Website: lowes
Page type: payment
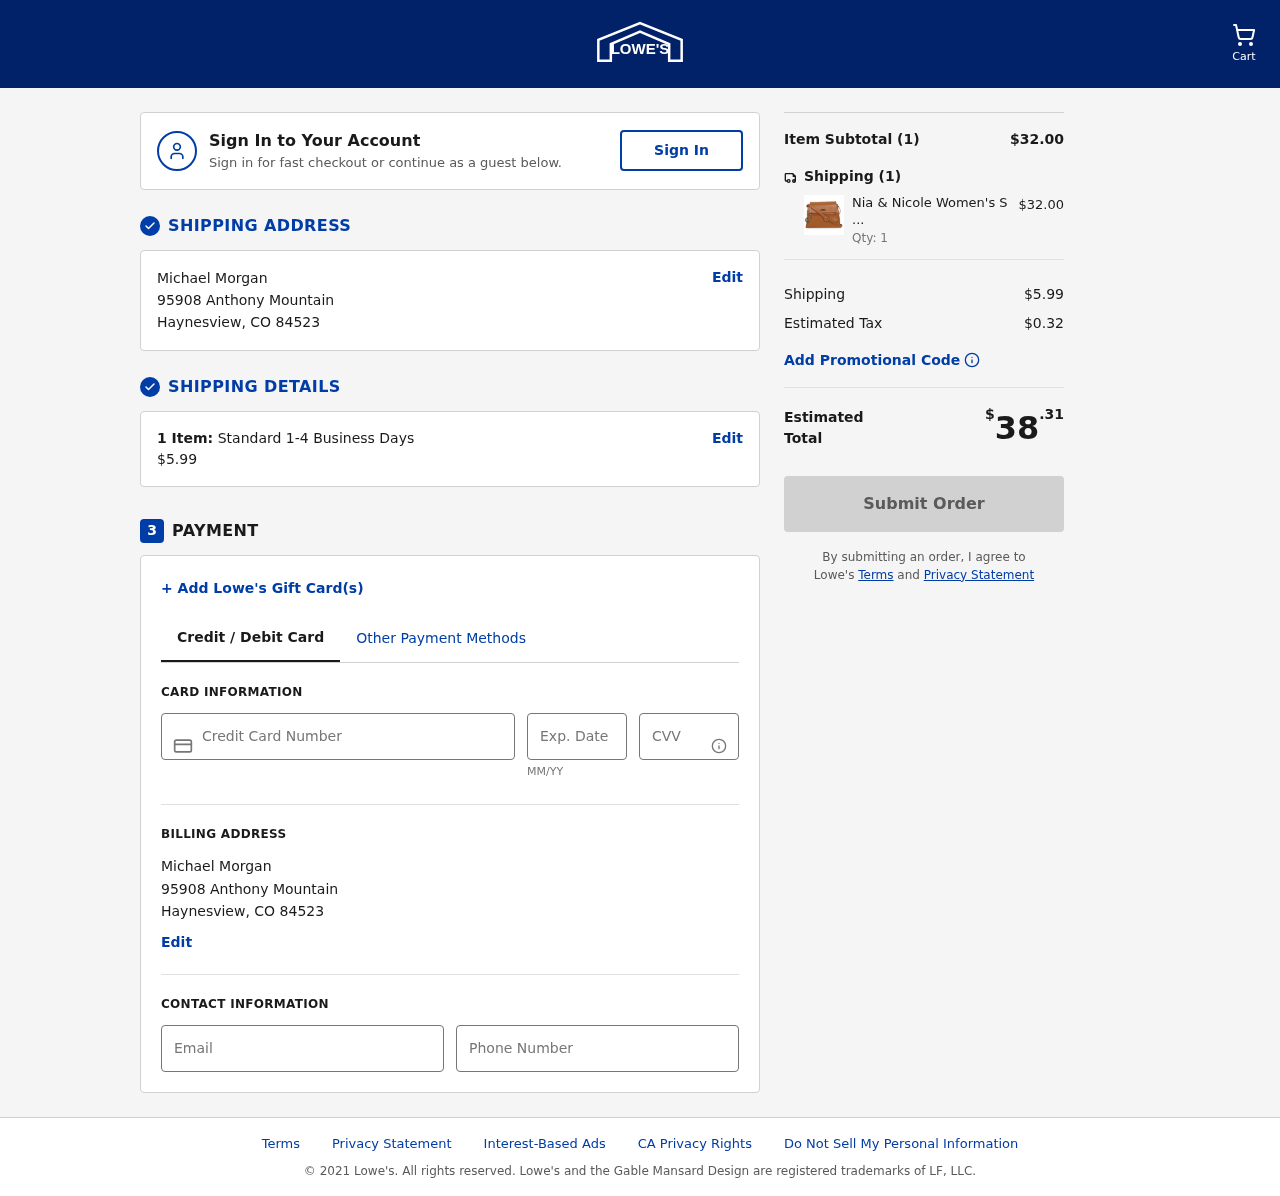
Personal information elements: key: PII_CARD_CVV
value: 176
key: PII_CARD_EXPIRY
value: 05/27
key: PII_CARD_NUMBER
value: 4557 2149 9546 5131
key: PII_CITY
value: Haynesview
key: PII_EMAIL
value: mmorgan@yahoo.com
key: PII_FULLNAME
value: Michael Morgan
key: PII_PHONE
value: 9999263965
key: PII_POSTCODE
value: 84523
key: PII_STATE_ABBR
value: CO
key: PII_STREET
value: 95908 Anthony Mountain
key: PII_FULLNAME2
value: Michael Morgan
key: PII_STREET2
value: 95908 Anthony Mountain
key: PII_CITY2
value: Haynesview
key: PII_STATE_ABBR2
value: CO
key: PII_POSTCODE2
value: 84523
Product elements: key: PRODUCT1_NAME
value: Nia & Nicole Women's Sling Bag (Tan)
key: PRODUCT1_PRICE
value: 32
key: PRODUCT1_QUANTITY
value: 1
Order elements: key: ORDER_NUM_ITEMS
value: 1
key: ORDER_SHIPPING_COST
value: $5.99
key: ORDER_NUM_ITEMS2
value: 1
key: ORDER_SUBTOTAL
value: $32.00
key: ORDER_NUM_ITEMS3
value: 1
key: ORDER_SHIPPING_COST2
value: $5.99
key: ORDER_TAX
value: $0.32
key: ORDER_TOTAL
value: $38.31